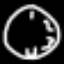
Label: clock